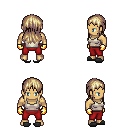
a pixel art fantasy rpg character, male body template, human, tanned skin, white pirate shirt, red pants, white blonde unkempt hairstyle, gold gloves, gray slippers, four views (front, back, left, right), 2x2 character sprite sheet, small pixel art, hard edges, no anti-aliasing